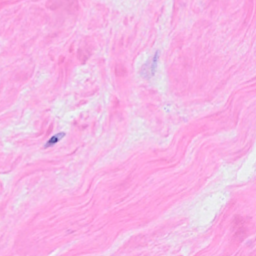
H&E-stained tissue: Breast